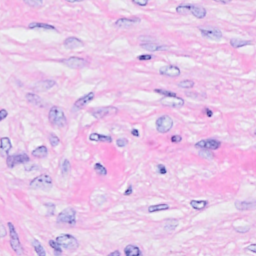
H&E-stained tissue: Breast